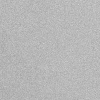
Atmospheric dust classification: dusty